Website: apple
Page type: billing-address
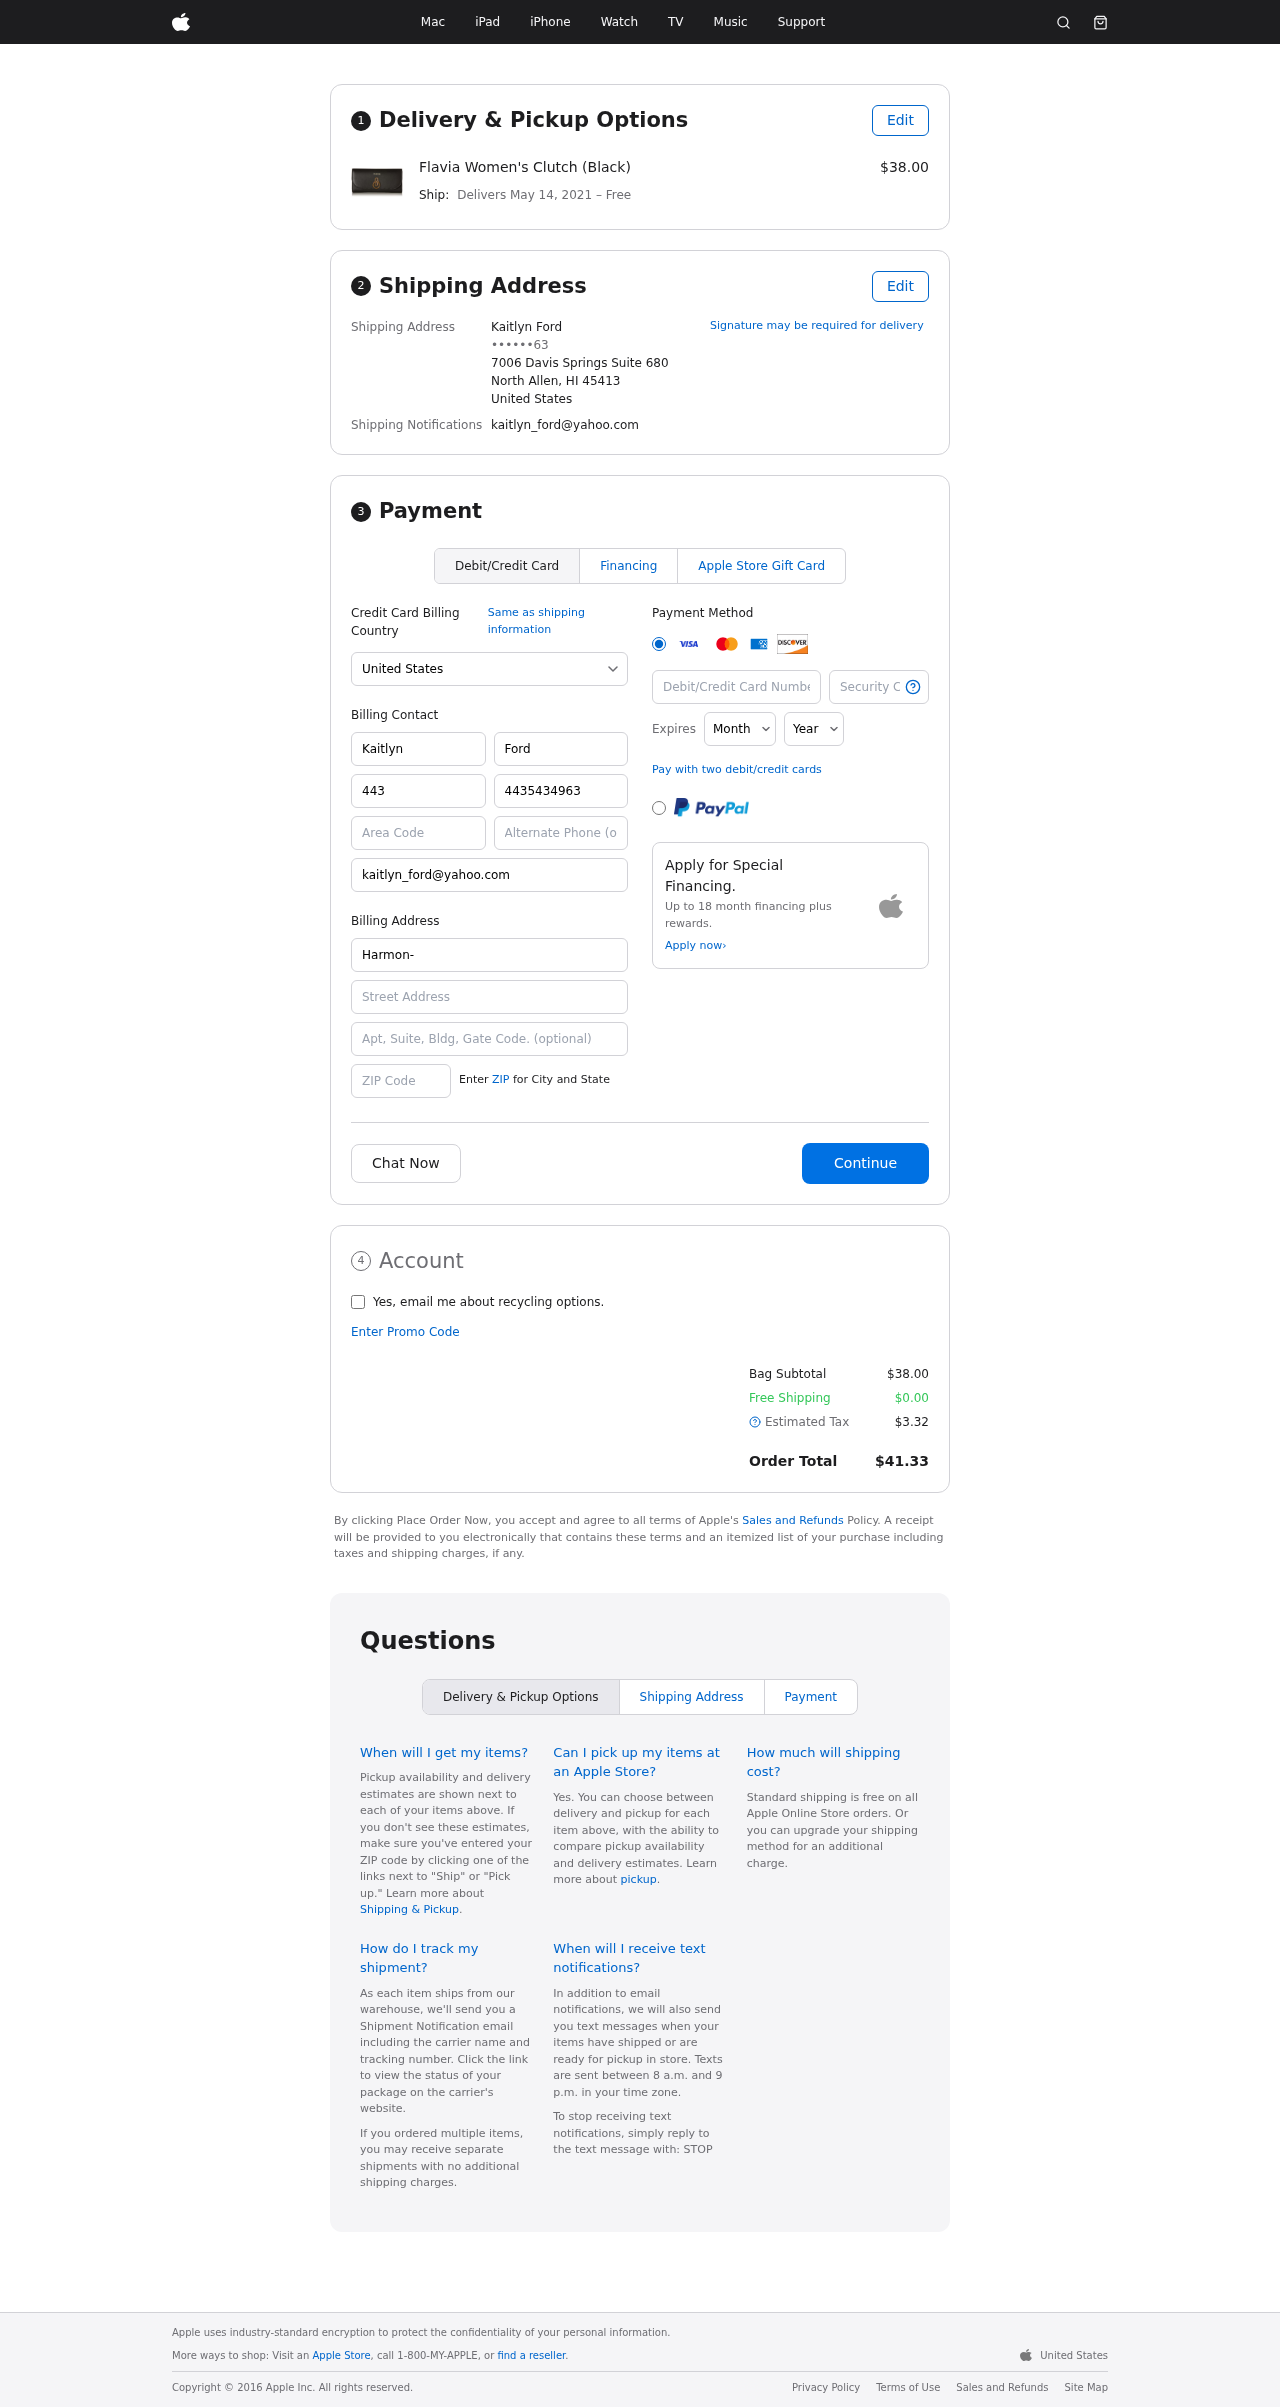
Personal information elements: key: PII_CARD_CVV
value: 2890
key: PII_CARD_EXPIRY_MONTH
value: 08
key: PII_CARD_EXPIRY_YEAR
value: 28
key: PII_CARD_NUMBER
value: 3443 2466 3325 453
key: PII_CITY_STATE_ZIP
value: North Allen, HI 45413
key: PII_COUNTRY
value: United States
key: PII_EMAIL
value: kaitlyn_ford@yahoo.com
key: PII_FULLNAME
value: Kaitlyn Ford
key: PII_STREET
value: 7006 Davis Springs Suite 680
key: PII_PHONE_MASKED
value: ••••••63
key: PII_BILLING_FIRSTNAME
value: Kaitlyn
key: PII_BILLING_LASTNAME
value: Ford
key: PII_BILLING_PHONE_AREA
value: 443
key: PII_BILLING_PHONE
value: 4435434963
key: PII_BILLING_EMAIL
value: kaitlyn_ford@yahoo.com
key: PII_BILLING_COMPANY
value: Harmon-Figueroa
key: PII_BILLING_STREET
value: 7006 Davis Springs Suite 680
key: PII_BILLING_STREET2
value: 994 Aaron Mission
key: PII_BILLING_POSTCODE
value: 45413
Product elements: key: PRODUCT1_NAME
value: Flavia Women's Clutch (Black)
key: PRODUCT1_PRICE
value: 38
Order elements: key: ORDER_DELIVERY_DATE
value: May 14, 2021
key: ORDER_SUBTOTAL
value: $38.00
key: ORDER_SHIPPING_COST
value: $0.00
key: ORDER_TAX
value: $3.32
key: ORDER_TOTAL
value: $41.33